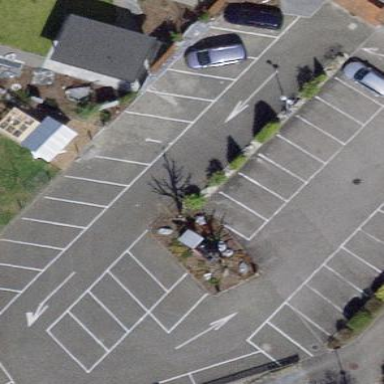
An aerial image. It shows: Street-side parking area.